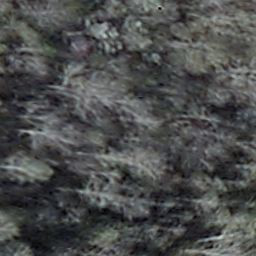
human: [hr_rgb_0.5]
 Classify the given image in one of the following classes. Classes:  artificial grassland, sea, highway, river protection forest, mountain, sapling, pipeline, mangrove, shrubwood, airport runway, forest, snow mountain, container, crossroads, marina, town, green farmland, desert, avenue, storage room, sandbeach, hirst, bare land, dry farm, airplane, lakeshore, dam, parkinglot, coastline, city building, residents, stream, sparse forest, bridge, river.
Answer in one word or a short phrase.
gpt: shrubwood